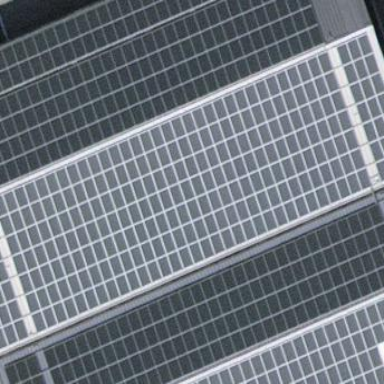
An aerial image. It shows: Solar power generator using photovoltaic panels.